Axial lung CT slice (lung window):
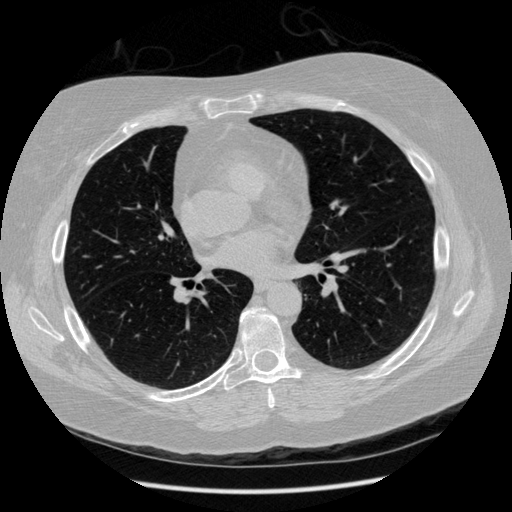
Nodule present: no